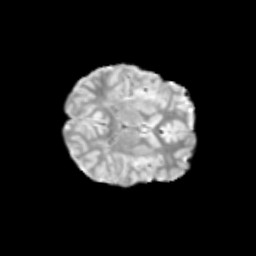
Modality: T2w
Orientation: axial
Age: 9
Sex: male
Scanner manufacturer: siemens
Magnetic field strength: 3 T
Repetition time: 3.8 s
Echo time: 0.07 s